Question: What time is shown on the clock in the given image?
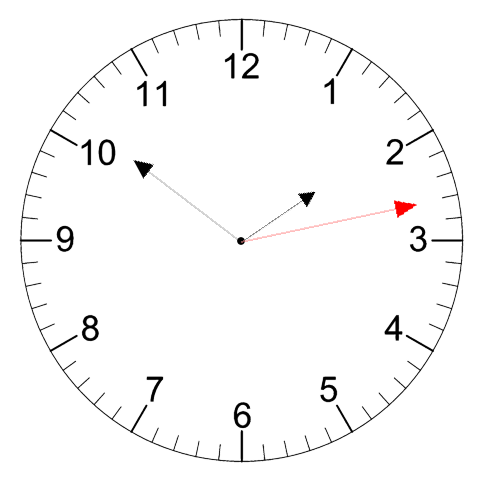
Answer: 01:51:13